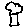
Label: tree